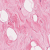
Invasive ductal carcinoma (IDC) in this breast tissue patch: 0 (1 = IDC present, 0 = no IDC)